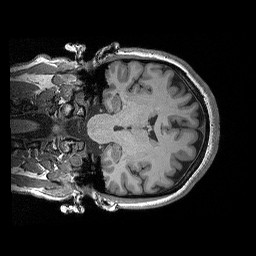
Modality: T1w
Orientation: coronal
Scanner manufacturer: siemens
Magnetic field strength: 3 T
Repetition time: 2.3 s
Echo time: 0.00298 s